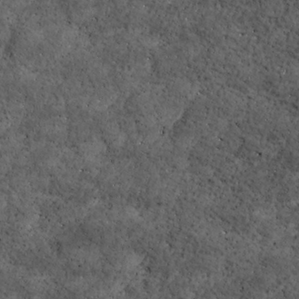
Label: non_frost